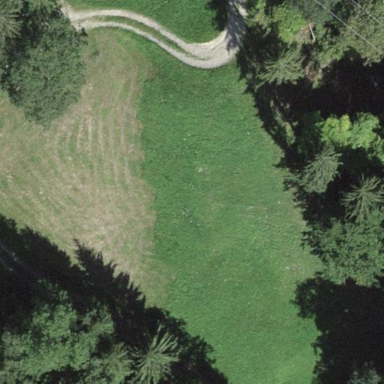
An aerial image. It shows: Beautiful meadow.